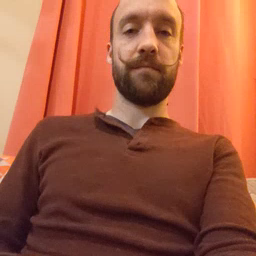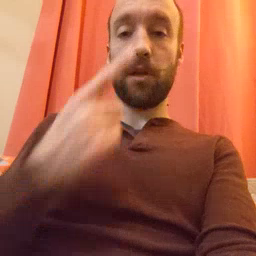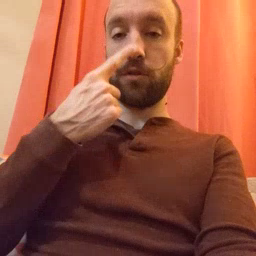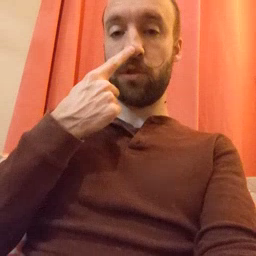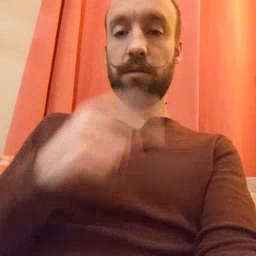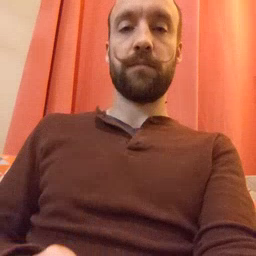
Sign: nose